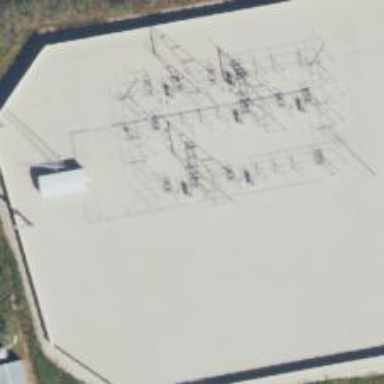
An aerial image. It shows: Switch for power supply.